Question: I think the question says it all: I want to build an Windows 8 Store app but how can I build an UI like this:

I think left is a normal ListView. The important thing is that I want an own AppBar for each ListViewEntry. And how can I load different pages (with different AppBars) in the right content area?
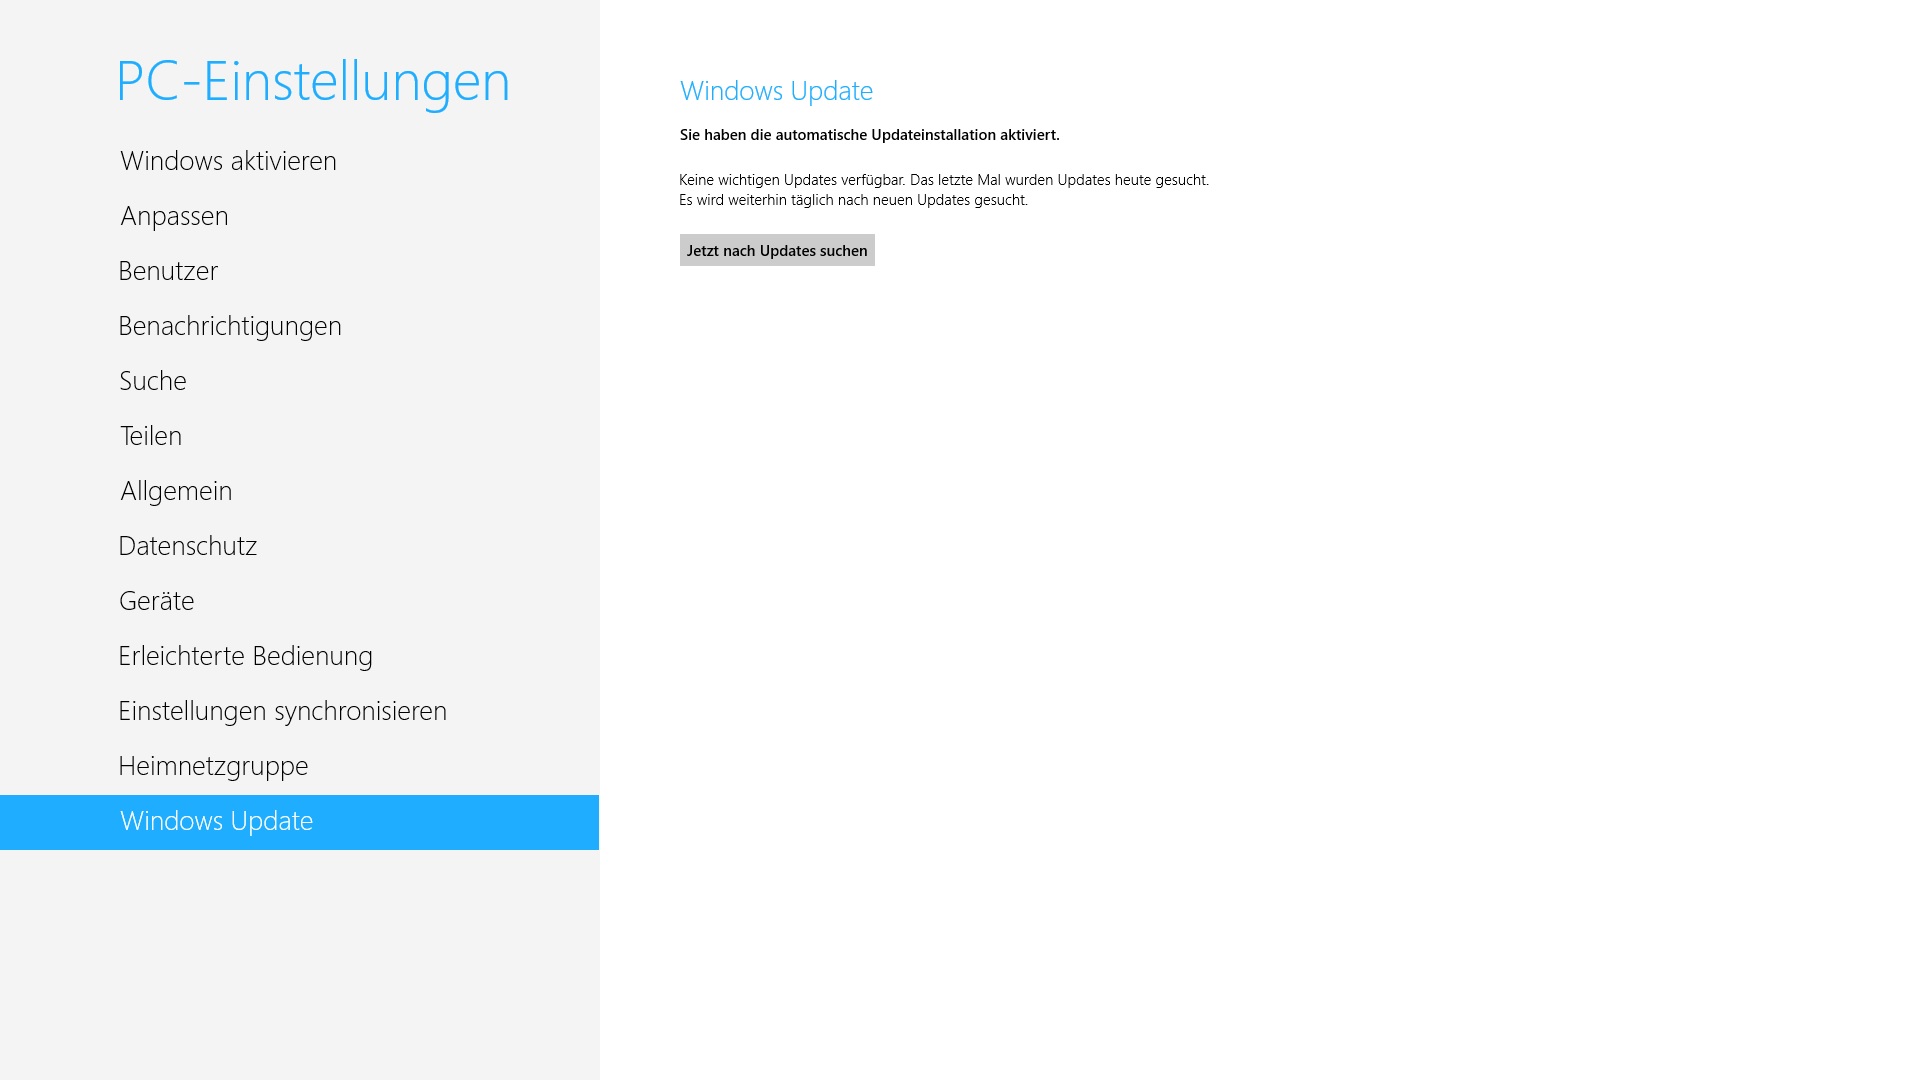
Answer: You can put a 'ContentControl' in the main panel and another one in the AppBar, then bind their 'Content' properties to the 'SelectedItem' property of the 'ListBox' on the left and use 'ContentTemplateSelector' to display the right UI for the selected page.
*EDIT - Sample
'''
<Page
x:Class="App17.MainPage"
xmlns="http://schemas.microsoft.com/winfx/2006/xaml/presentation"
xmlns:x="http://schemas.microsoft.com/winfx/2006/xaml"
xmlns:local="using:App17"
xmlns:d="http://schemas.microsoft.com/expression/blend/2008"
xmlns:mc="http://schemas.openxmlformats.org/markup-compatibility/2006"
mc:Ignorable="d">
<Page.Resources>
<local:PropertyPageTemplateSelector
x:Key="PropertyPageTemplateSelector"/>
</Page.Resources>
<Grid
Background="LemonChiffon">
<Grid.ColumnDefinitions>
<ColumnDefinition />
<ColumnDefinition
Width="2*" />
</Grid.ColumnDefinitions>
<ListBox
x:Name="listBox"
DisplayMemberPath="Label"/>
<ContentControl
Grid.Column="1"
Content="{Binding SelectedItem, ElementName=listBox}"
ContentTemplateSelector="{StaticResource PropertyPageTemplateSelector}">
<ContentControl.Resources>
<DataTemplate
x:Key="Options">
<StackPanel>
<TextBlock
Text="{Binding Label}"
FontSize="32"
Foreground="SlateGray" />
<Rectangle
Width="400"
Height="400"
Fill="Aquamarine" />
</StackPanel>
</DataTemplate>
<DataTemplate
x:Key="Preferences">
<StackPanel>
<TextBlock
Text="{Binding Label}"
FontSize="32"
Foreground="SlateGray" />
<Rectangle
Width="400"
Height="400"
Fill="Khaki" />
</StackPanel>
</DataTemplate>
<DataTemplate
x:Key="Properties">
<StackPanel>
<TextBlock
Text="{Binding Label}"
FontSize="32"
Foreground="SlateGray" />
<Rectangle
Width="400"
Height="400"
Fill="LawnGreen" />
</StackPanel>
</DataTemplate>
<DataTemplate
x:Key="Settings">
<StackPanel>
<TextBlock
Text="{Binding Label}"
FontSize="32"
Foreground="SlateGray" />
<Rectangle
Width="400"
Height="400"
Fill="Violet" />
</StackPanel>
</DataTemplate>
</ContentControl.Resources>
</ContentControl>
</Grid>
</Page>
'''
'''
using System.Collections.Generic;
using Windows.UI.Xaml;
using Windows.UI.Xaml.Controls;
namespace App17
{
public sealed partial class MainPage : Page
{
public MainPage()
{
this.InitializeComponent();
listBox.ItemsSource =
new List<PropertyPageViewModel>(
new PropertyPageViewModel[]
{
new OptionsPropertyPageViewModel(),
new PreferencesPropertyPageViewModel(),
new PropertiesPropertyPageViewModel(),
new SettingsPropertyPageViewModel(),
});
}
}
public abstract class PropertyPageViewModel
{
public abstract string Label { get; }
}
public class OptionsPropertyPageViewModel : PropertyPageViewModel
{
public override string Label { get { return "Options"; } }
}
public class PreferencesPropertyPageViewModel : PropertyPageViewModel
{
public override string Label { get { return "Preferences"; } }
}
public class PropertiesPropertyPageViewModel : PropertyPageViewModel
{
public override string Label { get { return "Properties"; } }
}
public class SettingsPropertyPageViewModel : PropertyPageViewModel
{
public override string Label { get { return "Settings"; } }
}
public class PropertyPageTemplateSelector : DataTemplateSelector
{
protected override DataTemplate SelectTemplateCore(object item, DependencyObject container)
{
if (item == null) return base.SelectTemplateCore(item, container);
var contentControl = (ContentControl)container;
var viewModel = (PropertyPageViewModel)item;
var templateKey = viewModel.Label;
return (DataTemplate)contentControl.Resources[templateKey];
}
}
}
'''